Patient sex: M
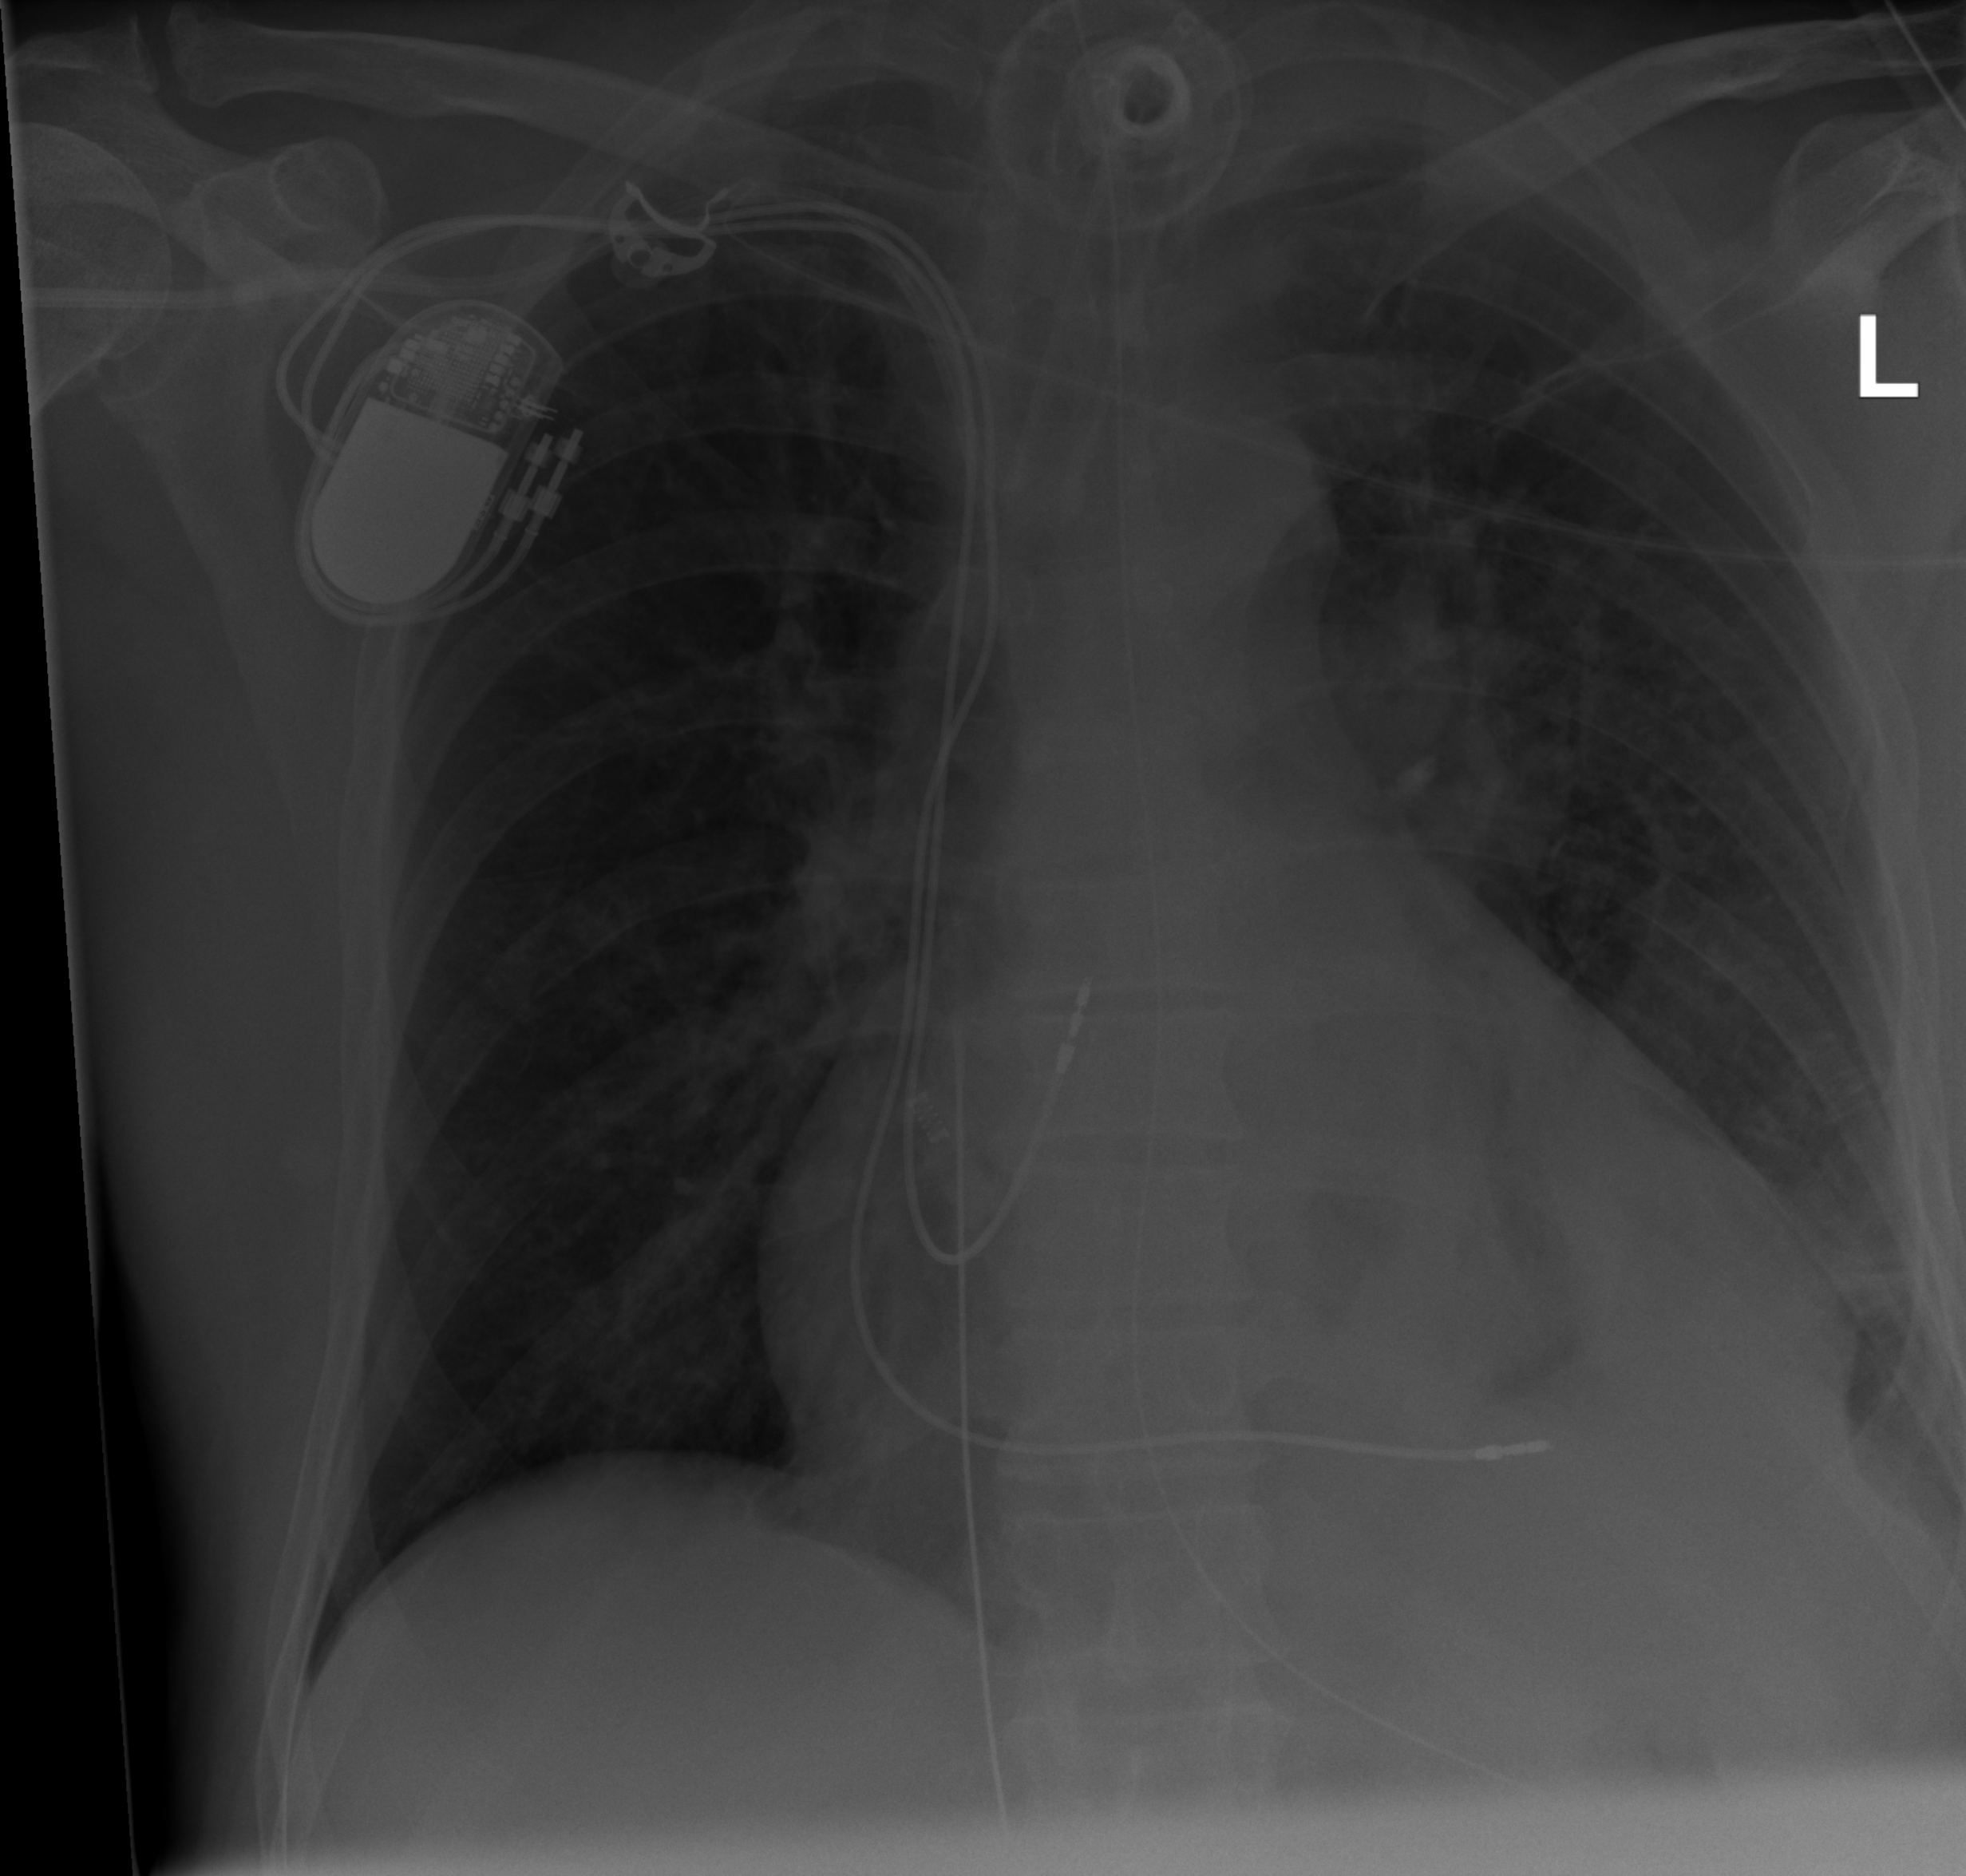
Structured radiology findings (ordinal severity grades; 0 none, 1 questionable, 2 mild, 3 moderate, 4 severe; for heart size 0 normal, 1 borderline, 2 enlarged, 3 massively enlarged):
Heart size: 2
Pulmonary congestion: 2
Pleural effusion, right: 0
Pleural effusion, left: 2
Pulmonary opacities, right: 0
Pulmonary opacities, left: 2
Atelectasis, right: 0
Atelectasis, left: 2